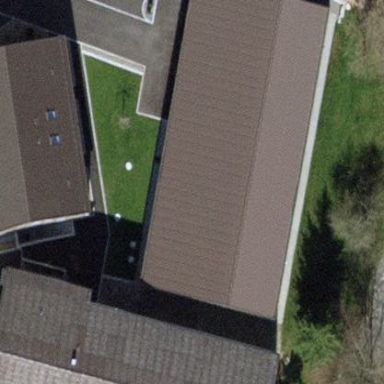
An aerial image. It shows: Warehouse building with gabled roof.